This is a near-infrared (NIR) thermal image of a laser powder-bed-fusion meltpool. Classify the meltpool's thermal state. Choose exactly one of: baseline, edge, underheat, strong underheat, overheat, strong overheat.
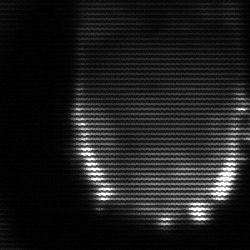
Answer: baseline